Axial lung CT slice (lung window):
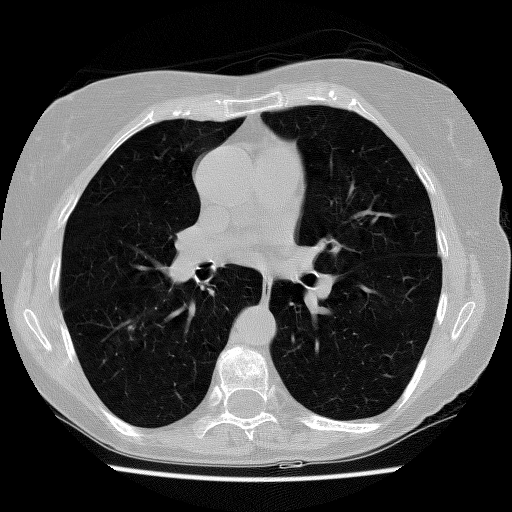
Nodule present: yes
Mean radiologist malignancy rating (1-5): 2